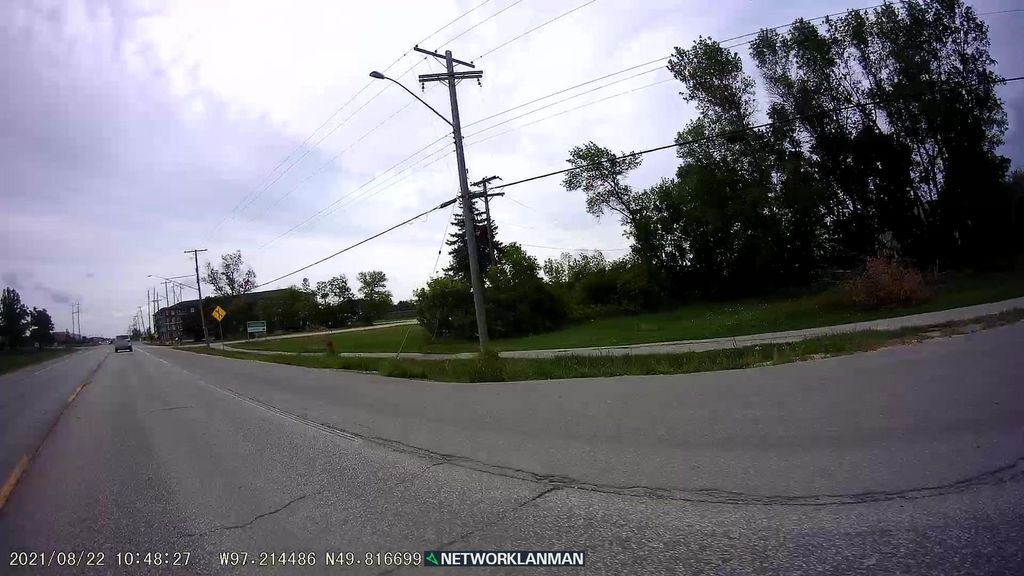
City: winnipeg